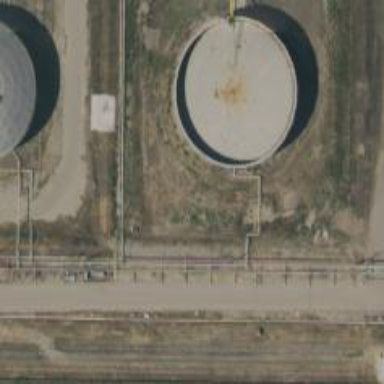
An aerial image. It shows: Building with storage tank.